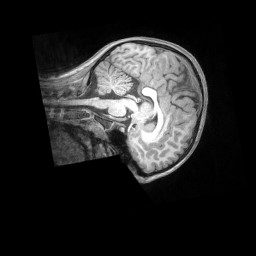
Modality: T1w
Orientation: sagittal
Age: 8
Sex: male
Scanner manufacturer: siemens
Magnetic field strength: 3 T
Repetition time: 2.53 s
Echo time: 0.00164 s